【题型】解答题　【知识点】立体几何　【难度】hard
已知点 $P$ 是边长为 2 的菱形 $ABCD$ 所在平面外一点, 且点 $P$ 在底面 $ABCD$ 上的射影是 $AC$ 与 $BD$ 的交点 $O$. 已知 $\angle BAD = 60^\circ$, $\triangle PDB$ 是等边三角形.

(1)求证: $AC \perp PD$;

(2)求点 $D$ 到平面 $PBC$ 的距离;

(3)若点 $E$ 是线段 $AD$ 上的动点. 问: 点 $E$ 在何处时, 直线 $PE$ 与平面 $PBC$ 所成的角最大? 求出这个最大角, 并说明点 $E$ 此时所在的位置.
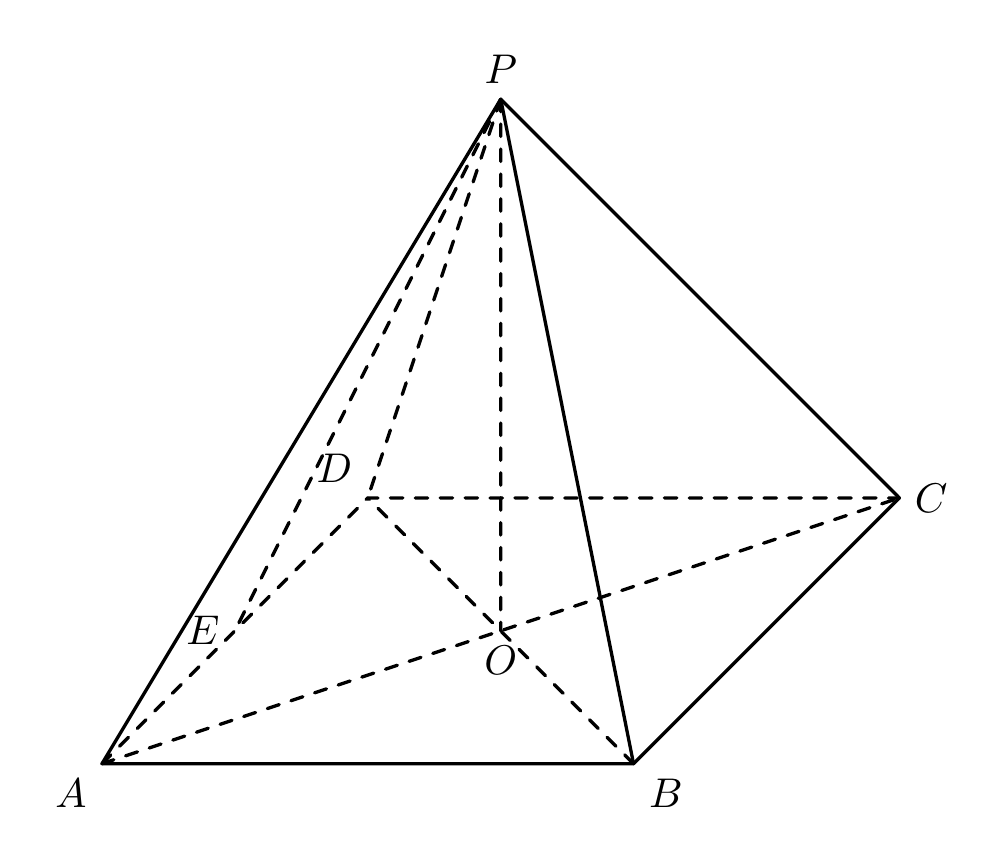
【解答】
【答案】(1)证明见解析;

(2)$\frac{2\sqrt{15}}{5}$;

(3)$\arcsin\frac{4}{5}$, $E$ 在线段 $AD$ 上与 $D$ 点相距 $\frac{1}{4}$ 处.

【知识点】求点面距离、求线面角、线面垂直证明线线垂直

【分析】(1) 由题可得 $PO \perp$ 平面 $ABCD$, 故 $PO \perp AC$, 根据菱形的性质可得 $BD \perp AC$, 再根据线面垂直的判定定理与性质定理即可证明;

(2) 由题干数据结合等体积法 $V_{D-PBC} = V_{P-BDC}$ 即可求解;

(3) 由线面平行的判定定理可得 $AD \parallel$ 平面 $PBC$, 可得 $E$ 到平面 $PBC$ 的距离即为 $D$ 到平面 $PBC$ 的距离. 过 $E$ 作垂线 $EF \perp$ 平面 $PBC$ 交于点 $F$, 要使角最大, 则需使 $PE$ 最小, 此时 $PE \perp AD$, 从而求解.

【详解】(1) $\because$ 点 $P$ 在底面 $ABCD$ 上的射影是 $AC$ 与 $BD$ 的交点 $O$,

$\therefore PO \perp$ 平面 $ABCD$,

$\because AC \subset$ 平面 $ABCD$,

$\therefore PO \perp AC$,

$\because$ 四边形 $ABCD$ 为菱形,

$\therefore BD \perp AC$,

$\because PO \cap BD = O$, $PO, BD \subset$ 平面 $PBD$,

$\therefore AC \perp$ 平面 $PBD$,

$\because PD \subset$ 平面 $PBD$,

$\therefore AC \perp PD$;

(2) 由题意可得 $\triangle ABD$、$\triangle BCD$ 与 $\triangle PBD$ 都是边长为 2 的等边三角形,

$\therefore PO = AO = CO = \sqrt{3}$, $S_{\triangle BDC} = \frac{1}{2} \times 2 \times \sqrt{3} = \sqrt{3}$,

$\therefore PC = \sqrt{PO^2 + CO^2} = \sqrt{6}$,

$\because BP = BC = 2$,

$\therefore S_{\triangle PBC} = \frac{1}{2} \times \sqrt{6} \times \sqrt{2^2 - \left(\frac{\sqrt{6}}{2}\right)^2} = \frac{\sqrt{15}}{2}$,

设点 $D$ 到平面 $PBC$ 的距离为 $h$,

由 $V_{D-PBC} = V_{P-BDC}$, 得 $\frac{1}{3} S_{\triangle PBC} \cdot h = \frac{1}{3} S_{\triangle BDC} \cdot OP$,

即 $\frac{\sqrt{15}}{2} h = \sqrt{3} \times \sqrt{3}$, 解得 $h = \frac{2\sqrt{15}}{5}$.

故点 $D$ 到平面 $PBC$ 的距离为 $\frac{2\sqrt{15}}{5}$.

(3) 设直线 $PE$ 与平面 $PBC$ 所成的角为 $\theta$,

$\because AD \parallel BC$, $AD$ 不在面 $PBC$ 内, $BC \subset$ 面 $PBC$, 则 $AD \parallel$ 平面 $PBC$,

$\therefore E$ 到平面 $PBC$ 的距离即为 $D$ 到平面 $PBC$ 的距离 $h$.

过 $E$ 作垂线 $EF \perp$ 平面 $PBC$ 交于点 $F$, 则 $\theta = \angle EPF$,

此时 $\sin\theta = \frac{EF}{PE} = \frac{\frac{2\sqrt{15}}{5}}{PE} = \frac{2\sqrt{15}}{5PE}$, 要使 $\theta$ 最大, 则需使 $PE$ 最小, 此时 $PE \perp AD$.

由题意可知: $OD=1$, $OA=\sqrt{3}$,

$\because PO \perp$ 平面 $ABCD$, 且 $PO=\sqrt{3}$,

$\therefore PA = \sqrt{OP^2 + OA^2} = \sqrt{6}$, $PD = \sqrt{OP^2 + OD^2} = 2$,

在 $\triangle PAD$ 中, 由余弦定理可得:

$\cos \angle PAD = \frac{AP^2 + AD^2 - PD^2}{2AP \cdot AD} = \frac{6+4-4}{2 \times \sqrt{6} \times 2} = \frac{\sqrt{6}}{4}$,

$\therefore \sin \angle PAD = \sqrt{1 - \cos^2 \angle PAD} = \frac{\sqrt{10}}{4}$,

由面积相等 $S_{\triangle PAD} = \frac{1}{2} AP \cdot AD \sin \angle PAD = \frac{1}{2} AD \cdot PE$,

即 $\frac{1}{2} \times \sqrt{6} \times 2 \times \frac{\sqrt{10}}{4} = \frac{1}{2} \times 2 \times PE$, 解得: $PE = \frac{\sqrt{15}}{2}$,

$DE = \sqrt{PD^2 - PE^2} = \sqrt{4 - \frac{15}{4}} = \frac{1}{2}$, $\sin\theta = \frac{4}{5}$, 即 $\theta = \arcsin\frac{4}{5}$,

即点 $E$ 在线段 $AD$ 上靠近点 $D$ 的 4 分点处, 此时 $\theta = \arcsin\frac{4}{5}$, $DE = \frac{1}{2}$.
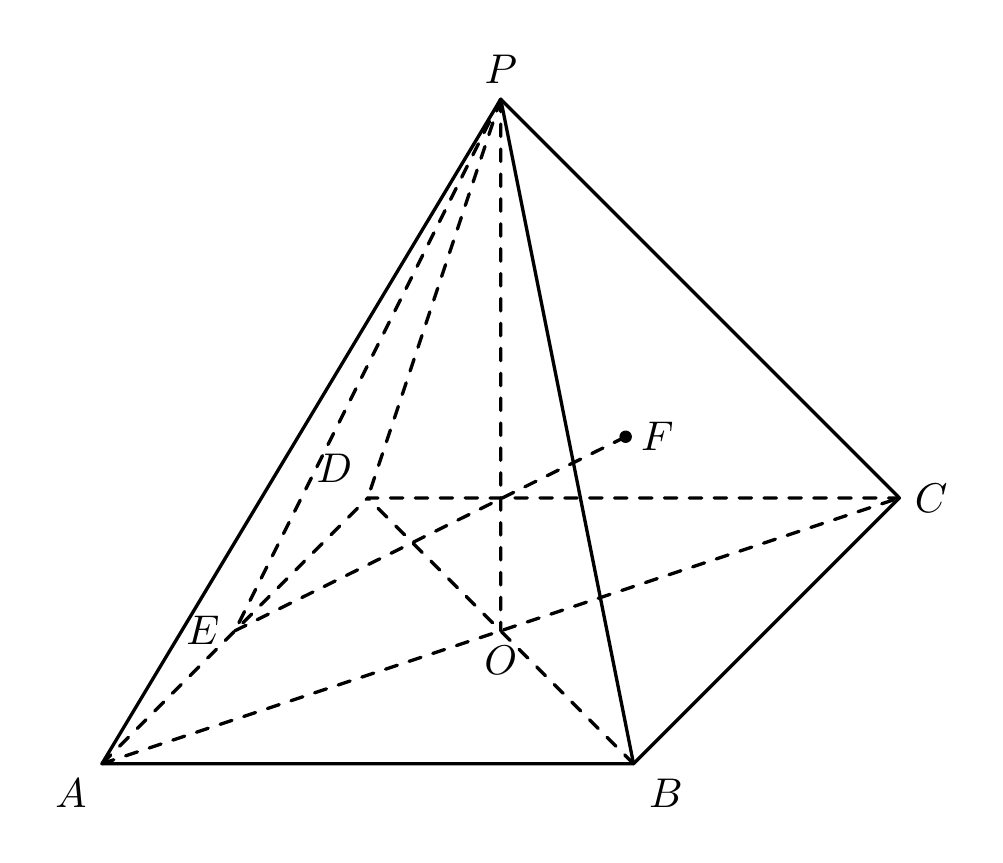